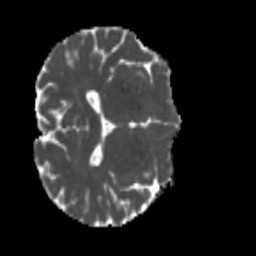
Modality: MD
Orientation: axial
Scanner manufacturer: siemens
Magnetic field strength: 3 T
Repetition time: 4 s
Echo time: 0.0594 s